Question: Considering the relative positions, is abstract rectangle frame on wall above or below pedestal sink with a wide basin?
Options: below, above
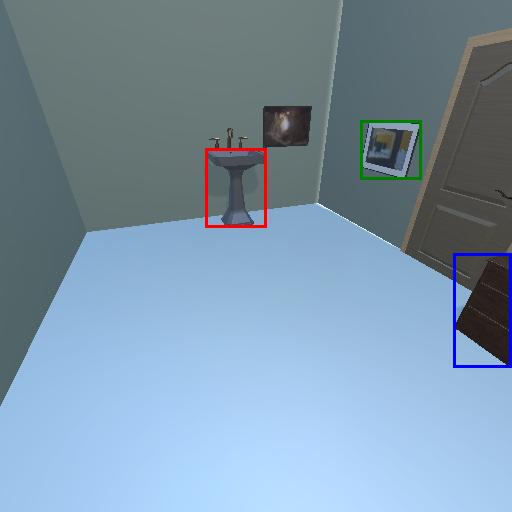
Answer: below